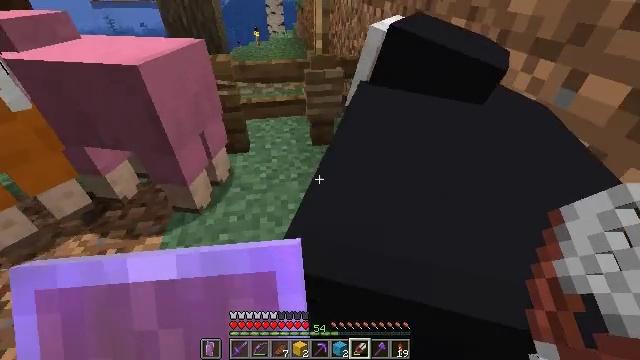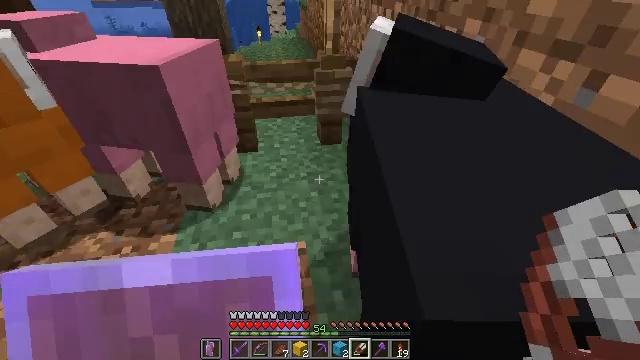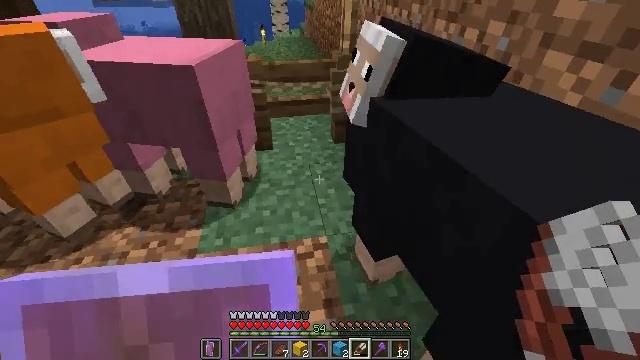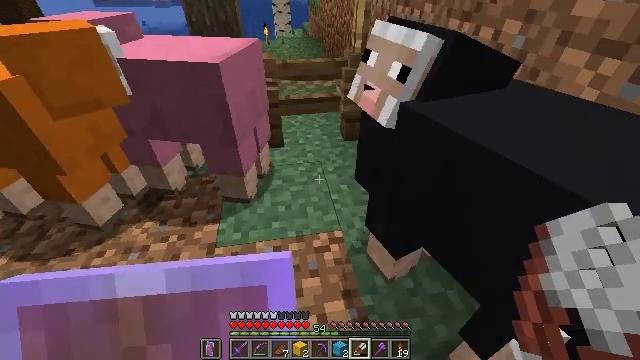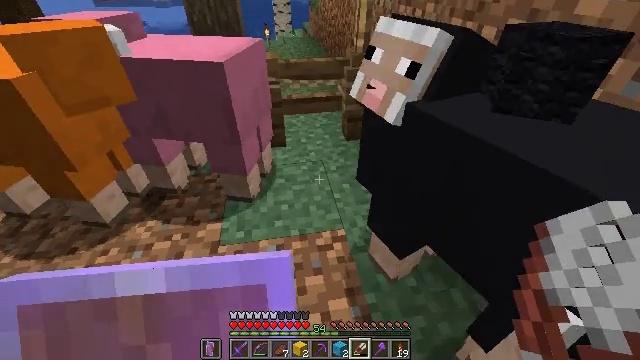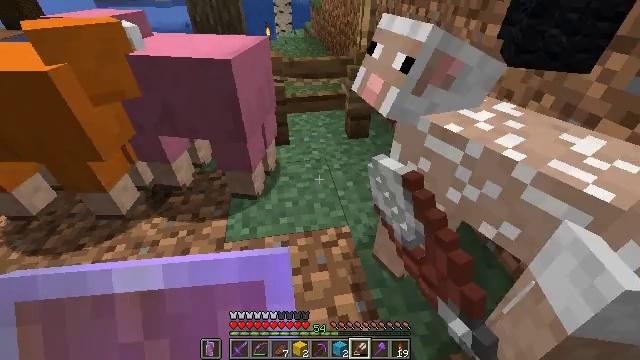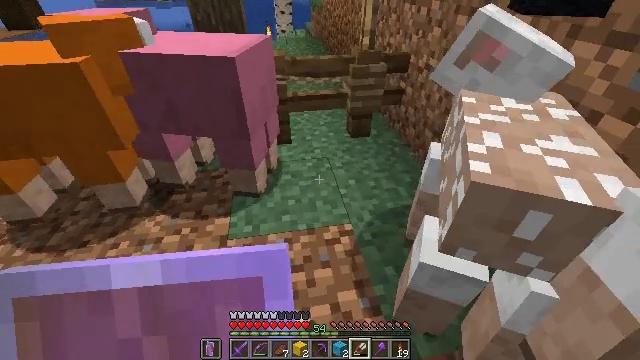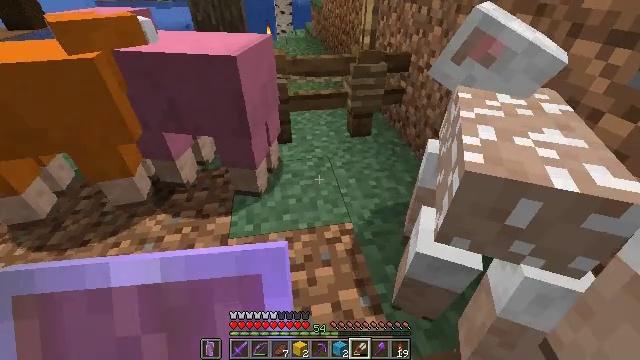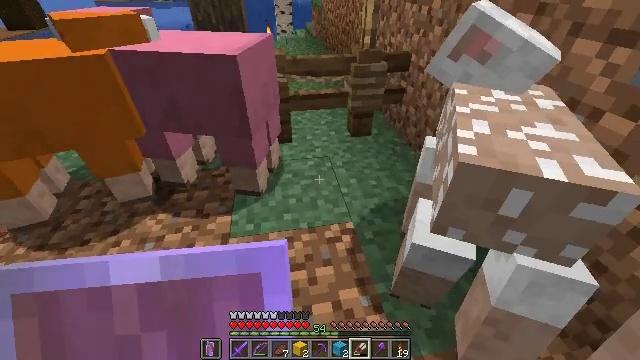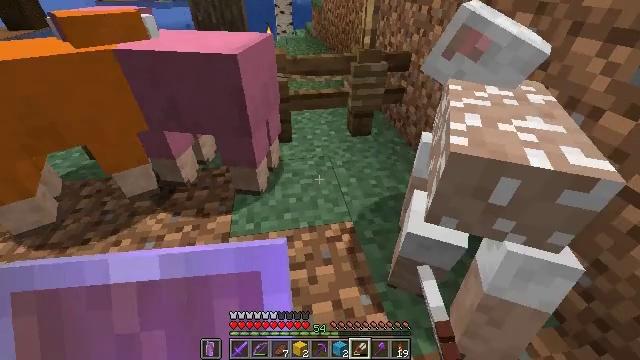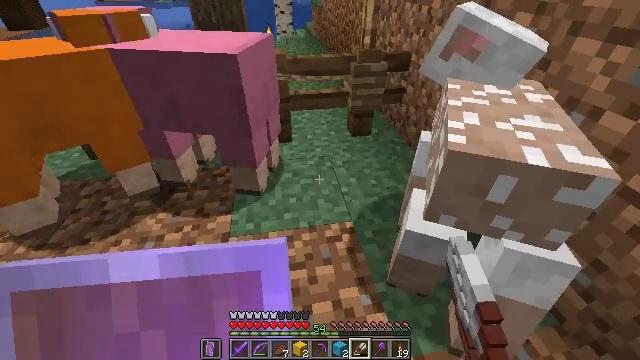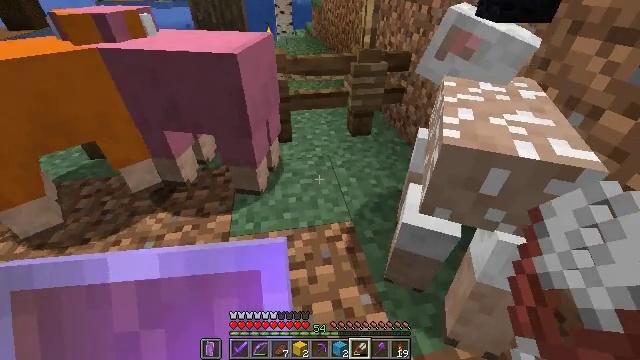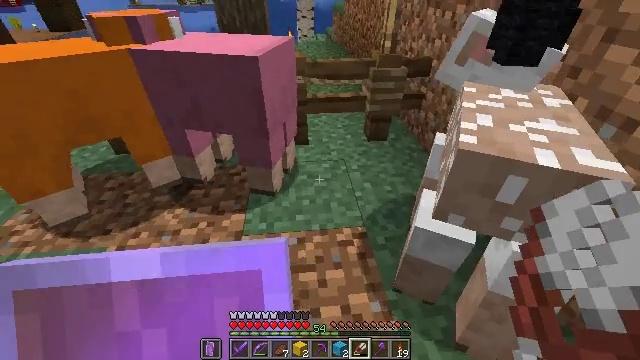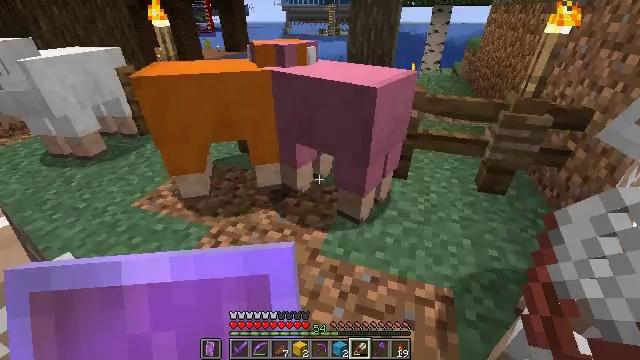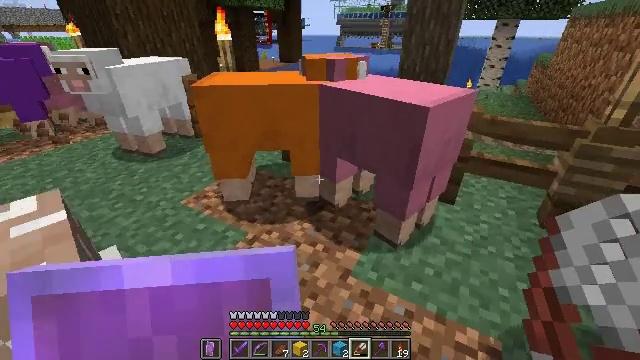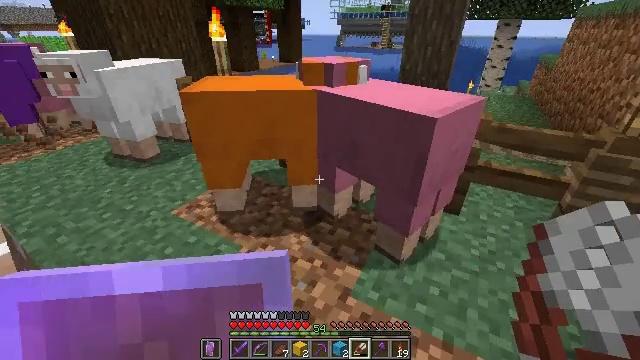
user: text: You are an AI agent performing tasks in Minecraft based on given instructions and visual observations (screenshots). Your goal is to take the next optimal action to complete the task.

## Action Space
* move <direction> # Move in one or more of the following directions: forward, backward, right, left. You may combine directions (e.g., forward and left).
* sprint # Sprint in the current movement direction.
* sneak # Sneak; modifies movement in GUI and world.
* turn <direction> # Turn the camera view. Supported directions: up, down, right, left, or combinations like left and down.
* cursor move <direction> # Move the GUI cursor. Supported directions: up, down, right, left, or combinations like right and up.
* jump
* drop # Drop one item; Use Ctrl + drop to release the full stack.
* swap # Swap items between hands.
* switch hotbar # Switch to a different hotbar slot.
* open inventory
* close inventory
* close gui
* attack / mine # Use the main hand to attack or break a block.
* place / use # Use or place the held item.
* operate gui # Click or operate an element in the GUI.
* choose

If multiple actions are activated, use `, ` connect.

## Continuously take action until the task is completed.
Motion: motion action
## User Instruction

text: Hunt aquatic mobs.
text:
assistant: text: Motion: use / place
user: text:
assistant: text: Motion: use / place
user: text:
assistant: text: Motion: no_op
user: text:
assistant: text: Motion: no_op
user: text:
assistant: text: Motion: no_op
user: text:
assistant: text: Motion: no_op
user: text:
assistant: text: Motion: no_op
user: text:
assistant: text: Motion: no_op
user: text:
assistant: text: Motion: no_op
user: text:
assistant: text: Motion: no_op
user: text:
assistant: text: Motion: no_op
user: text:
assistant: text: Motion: turn left
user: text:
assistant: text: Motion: move forward, turn left and up
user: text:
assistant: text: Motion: move forward, turn left and up
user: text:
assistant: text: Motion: move forward
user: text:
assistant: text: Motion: move forward, use / place
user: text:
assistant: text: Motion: use / place
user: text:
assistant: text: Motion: use / place
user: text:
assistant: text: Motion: no_op
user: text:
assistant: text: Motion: no_op
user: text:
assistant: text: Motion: no_op
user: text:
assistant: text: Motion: no_op
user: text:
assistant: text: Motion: no_op
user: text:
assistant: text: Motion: turn left
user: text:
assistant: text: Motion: turn left and up
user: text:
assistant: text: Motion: turn left
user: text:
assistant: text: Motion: use / place
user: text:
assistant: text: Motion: use / place
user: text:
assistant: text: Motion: use / place
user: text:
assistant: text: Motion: no_op